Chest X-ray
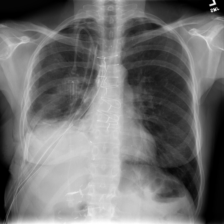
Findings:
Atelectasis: negative
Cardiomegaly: negative
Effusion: negative
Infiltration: positive
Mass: negative
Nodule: negative
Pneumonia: negative
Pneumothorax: positive
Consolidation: negative
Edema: negative
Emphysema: positive
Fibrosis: negative
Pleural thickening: negative
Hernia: negative